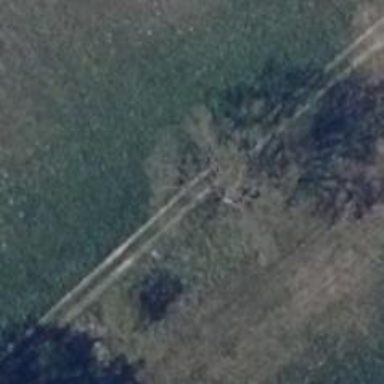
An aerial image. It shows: Row of trees in natural setting.